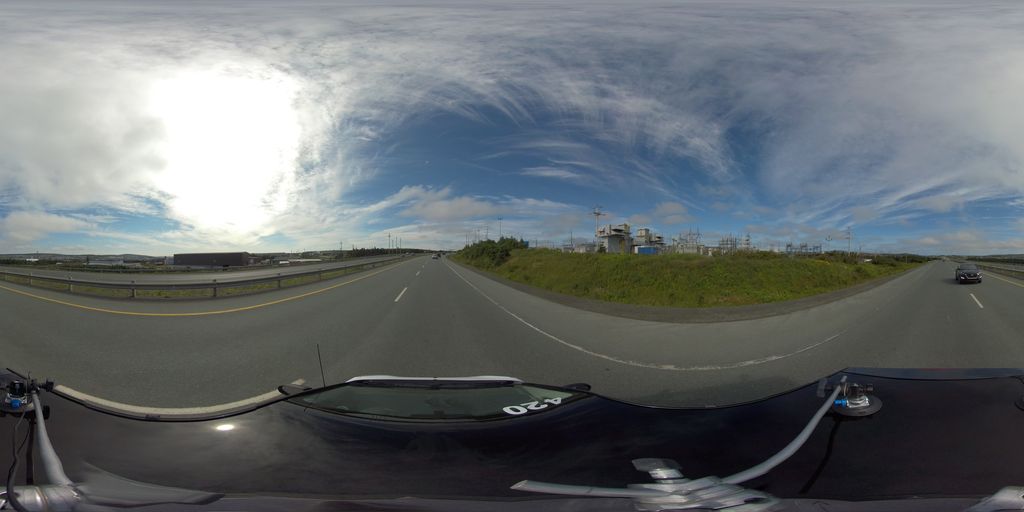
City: st_johns